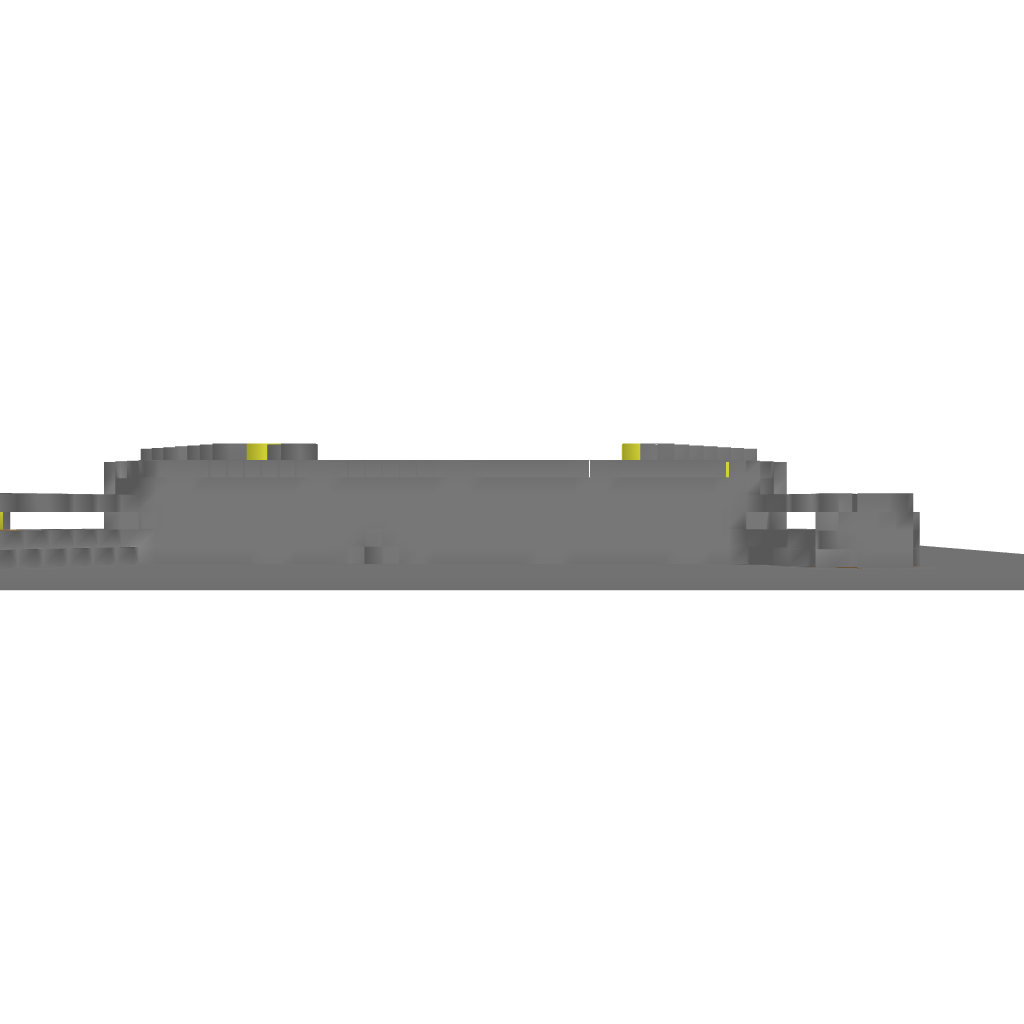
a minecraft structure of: My Spawn bad low quality